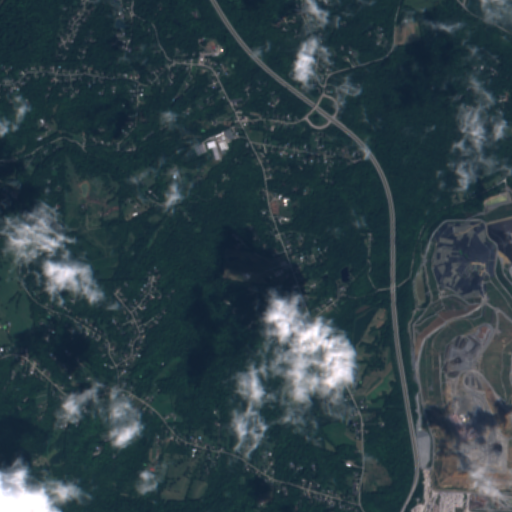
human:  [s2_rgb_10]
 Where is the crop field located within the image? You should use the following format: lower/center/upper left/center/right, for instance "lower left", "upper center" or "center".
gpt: The crop field is located in the upper right of the image.
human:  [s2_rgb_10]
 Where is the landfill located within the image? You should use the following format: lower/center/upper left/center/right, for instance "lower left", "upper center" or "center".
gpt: The landfill is located in the lower right of the image.
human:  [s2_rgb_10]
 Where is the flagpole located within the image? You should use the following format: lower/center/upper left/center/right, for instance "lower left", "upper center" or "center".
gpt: The flagpole is located in the upper center of the image.
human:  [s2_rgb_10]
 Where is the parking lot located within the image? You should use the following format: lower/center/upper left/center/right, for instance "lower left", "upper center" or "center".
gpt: There is no parking lot in the image.